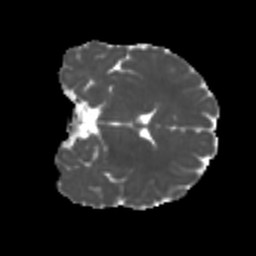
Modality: MD
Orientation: coronal
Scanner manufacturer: siemens
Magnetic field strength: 3 T
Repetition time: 4 s
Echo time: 0.0594 s